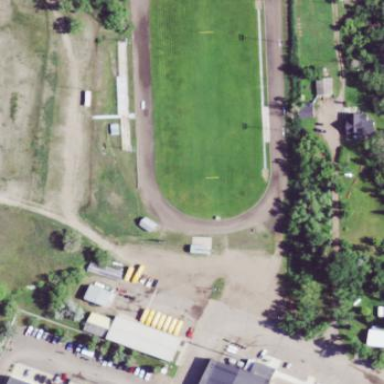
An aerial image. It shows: Track in leisure land.